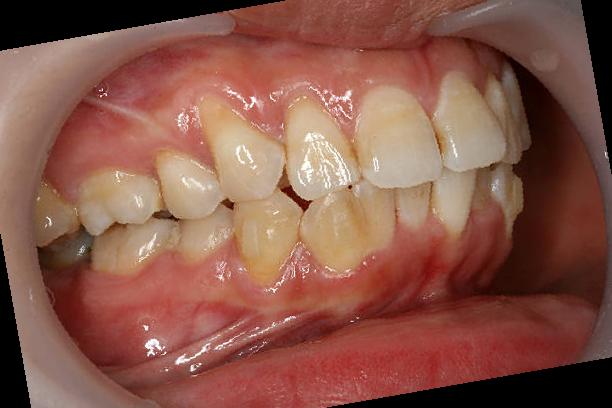
Condition: Gingivitis